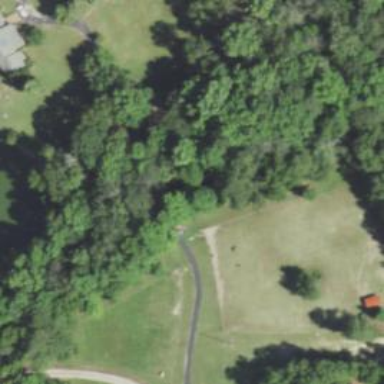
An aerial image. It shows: Driveway.